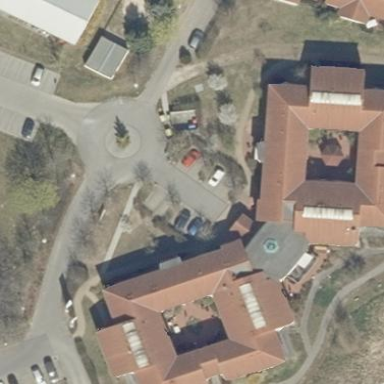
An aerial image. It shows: Parking area with surface.